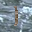
Label: 1